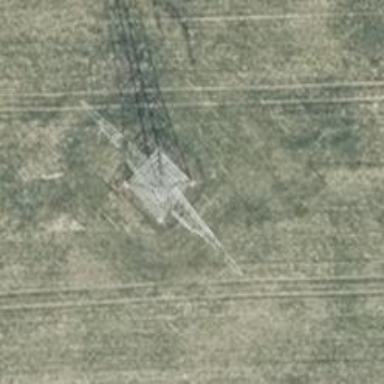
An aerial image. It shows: Power tower.